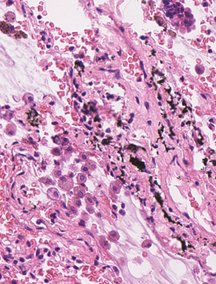
Tumor epithelial tissue: yes
Tumor-associated stroma tissue: yes
Normal tissue: no